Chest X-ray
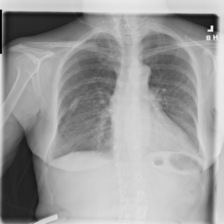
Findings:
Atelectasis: negative
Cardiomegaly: negative
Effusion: negative
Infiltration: negative
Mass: negative
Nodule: negative
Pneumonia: negative
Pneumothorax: negative
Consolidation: negative
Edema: negative
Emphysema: negative
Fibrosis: negative
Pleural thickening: negative
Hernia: negative